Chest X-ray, PA view. Patient: 35 years old, sex F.
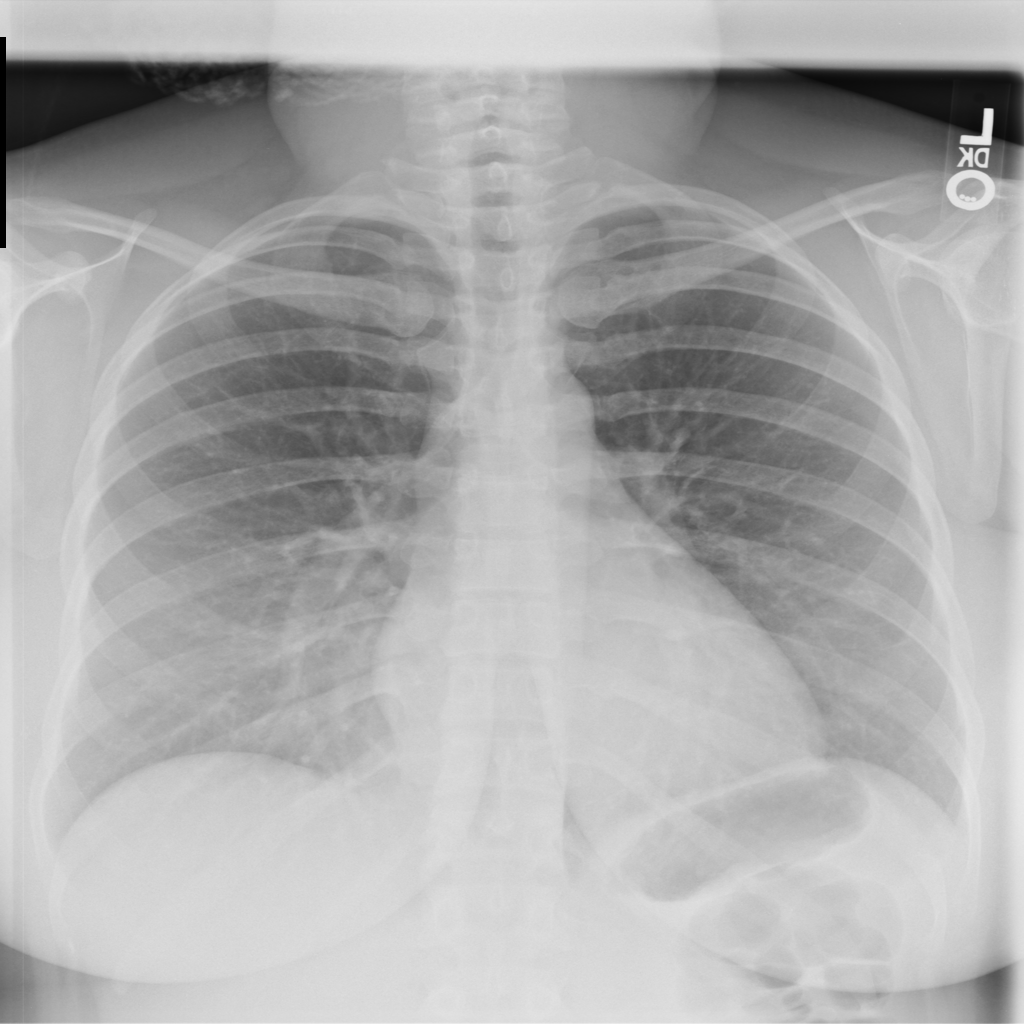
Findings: No Finding